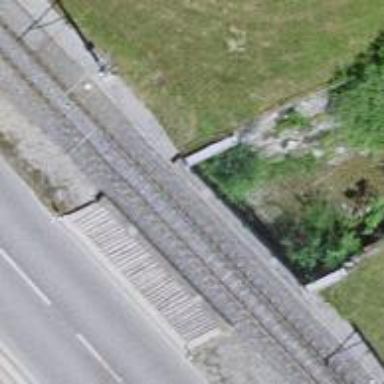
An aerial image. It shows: Narrow-gauge railway bridge with electrified contact lines and one track.